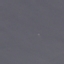
Label: SeaLake